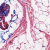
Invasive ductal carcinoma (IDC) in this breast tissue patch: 0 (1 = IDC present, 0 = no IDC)